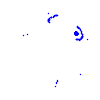
Particle: electron